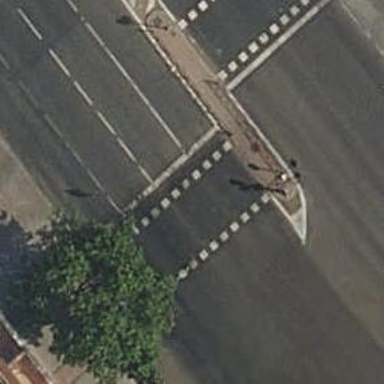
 there are traffic signals and zebra crossing."